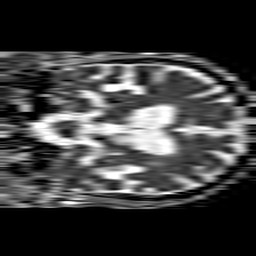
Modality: ADC
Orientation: coronal
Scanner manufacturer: philips
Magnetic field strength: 1.5 T
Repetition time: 4.6 s
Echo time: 0.08631 s